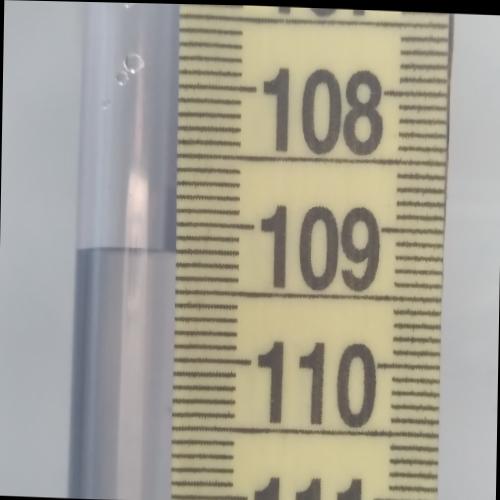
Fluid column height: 109.2 cm